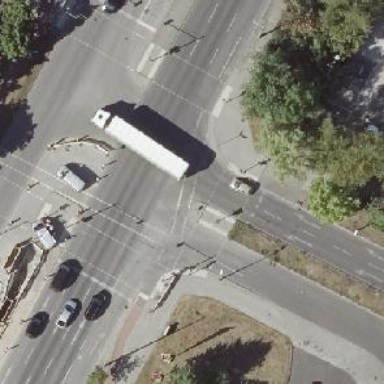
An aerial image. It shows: Road with traffic signals at crossing.